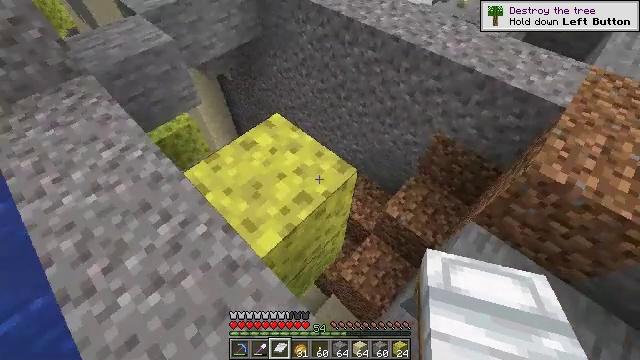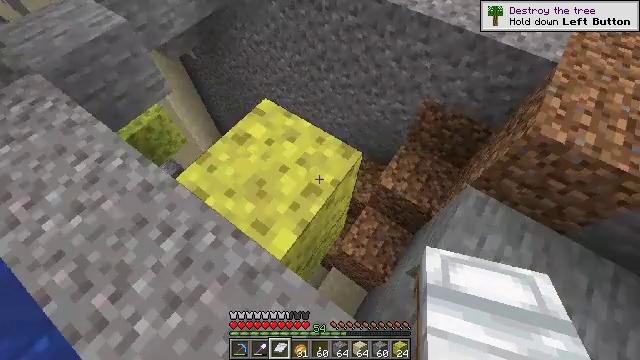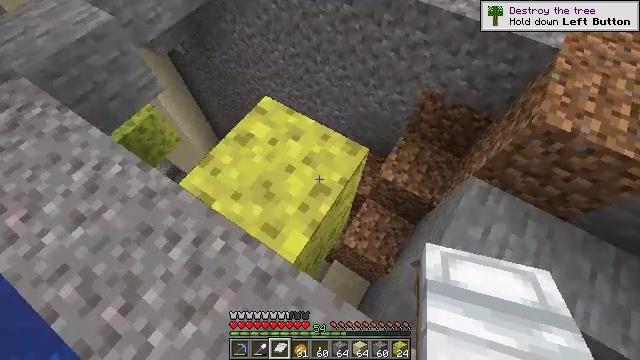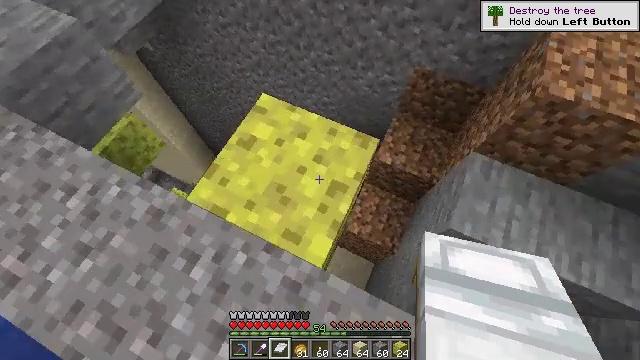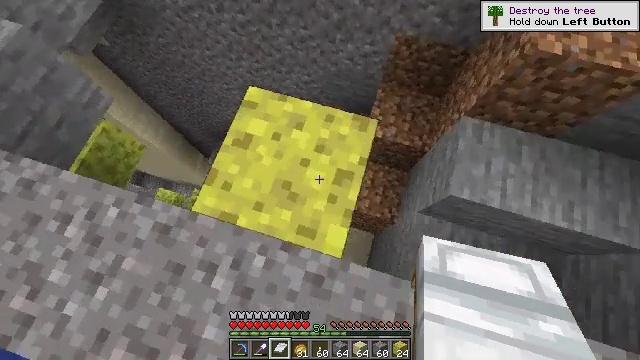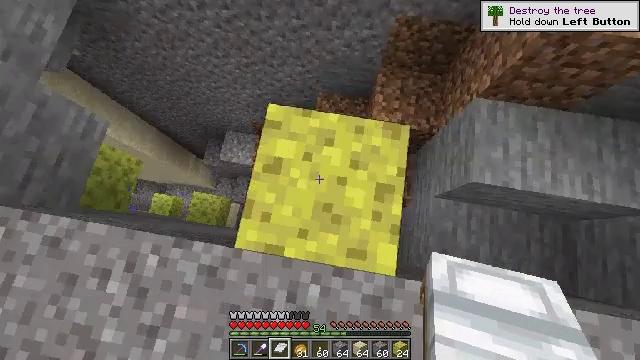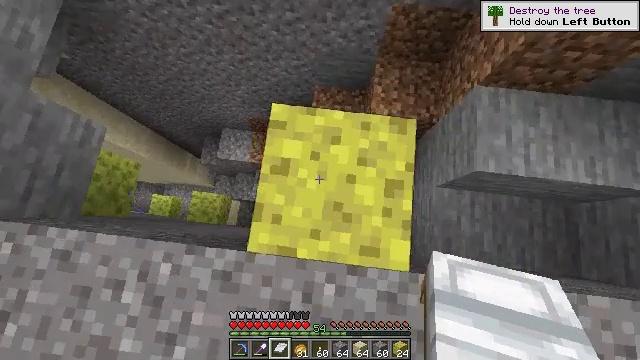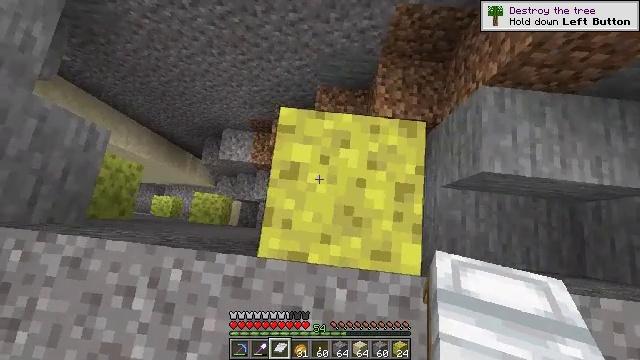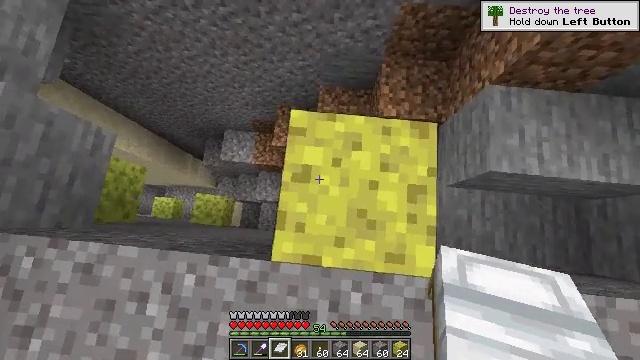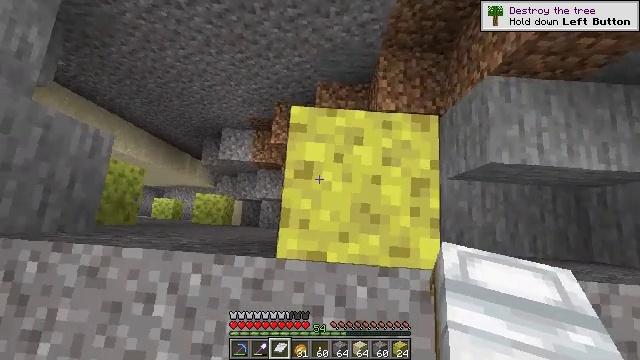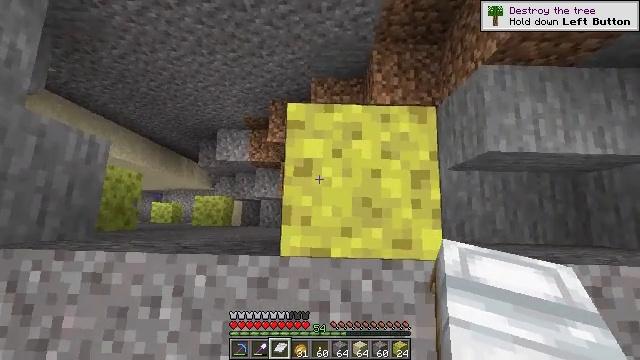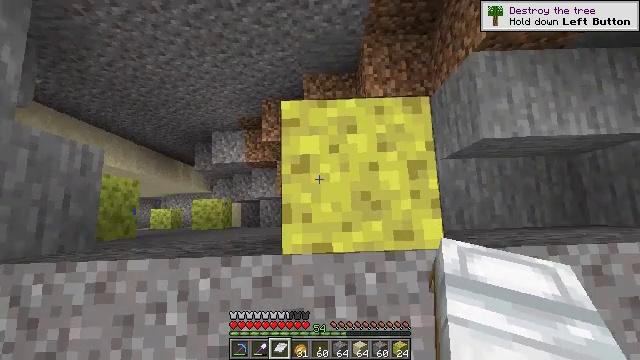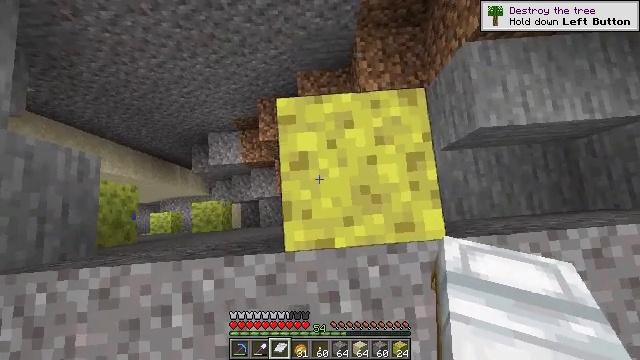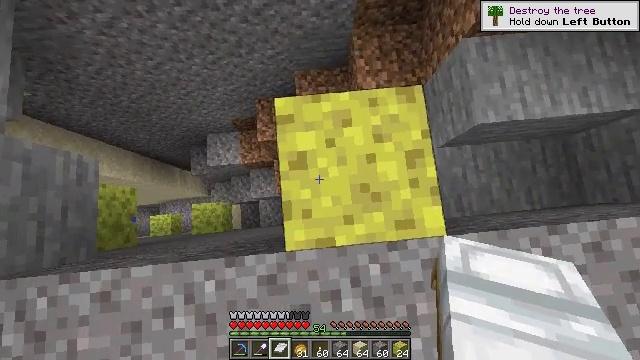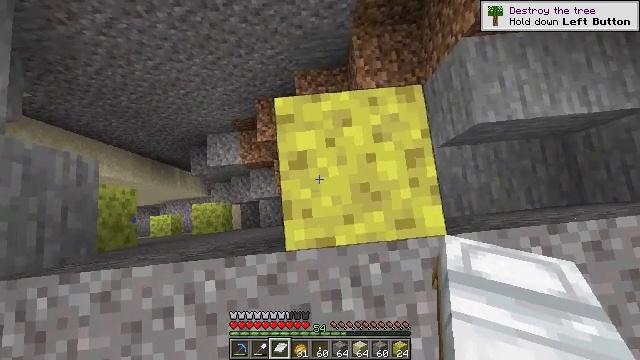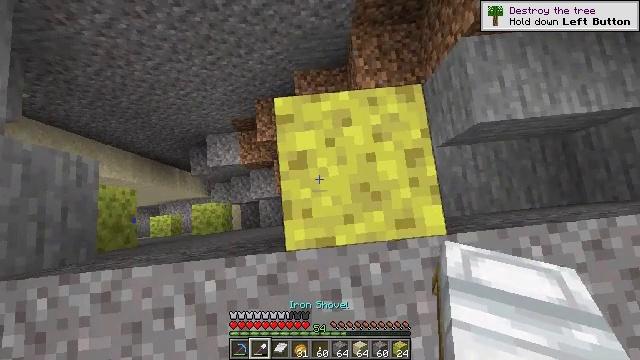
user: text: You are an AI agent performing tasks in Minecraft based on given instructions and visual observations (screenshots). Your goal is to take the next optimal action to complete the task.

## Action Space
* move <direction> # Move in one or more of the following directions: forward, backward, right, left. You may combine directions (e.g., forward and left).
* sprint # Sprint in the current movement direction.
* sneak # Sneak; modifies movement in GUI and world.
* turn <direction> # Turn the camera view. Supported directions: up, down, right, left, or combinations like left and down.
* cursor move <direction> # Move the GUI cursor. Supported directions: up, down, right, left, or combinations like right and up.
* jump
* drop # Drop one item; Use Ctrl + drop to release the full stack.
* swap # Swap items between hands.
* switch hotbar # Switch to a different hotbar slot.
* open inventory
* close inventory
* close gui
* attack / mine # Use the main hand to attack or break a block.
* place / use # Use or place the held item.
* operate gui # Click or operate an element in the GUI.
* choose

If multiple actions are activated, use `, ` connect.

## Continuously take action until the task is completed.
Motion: motion action
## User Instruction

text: mine block sponge
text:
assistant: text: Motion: move forward and move left, turn right and down
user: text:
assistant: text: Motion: move forward and move left, turn right and down
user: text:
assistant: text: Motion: move forward and move left, turn right and down
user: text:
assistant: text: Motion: move forward and move left, turn right and down
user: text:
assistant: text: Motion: move forward and move left, turn right and down
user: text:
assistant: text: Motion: turn right and down
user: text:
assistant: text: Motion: no_op
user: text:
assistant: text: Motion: no_op
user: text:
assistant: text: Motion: turn right
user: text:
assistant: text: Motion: turn right
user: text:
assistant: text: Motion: turn right
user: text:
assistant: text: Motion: turn right
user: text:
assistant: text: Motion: turn right
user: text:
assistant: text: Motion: no_op
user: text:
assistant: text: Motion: no_op
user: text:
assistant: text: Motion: no_op
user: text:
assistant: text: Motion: no_op
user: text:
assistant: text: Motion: no_op
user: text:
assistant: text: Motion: no_op
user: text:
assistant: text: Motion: no_op
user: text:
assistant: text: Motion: no_op
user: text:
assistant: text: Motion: no_op
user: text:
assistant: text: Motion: no_op
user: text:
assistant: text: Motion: no_op
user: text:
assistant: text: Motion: no_op
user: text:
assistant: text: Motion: no_op
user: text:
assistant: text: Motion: no_op
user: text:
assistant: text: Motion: no_op
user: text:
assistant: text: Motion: no_op
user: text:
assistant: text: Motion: turn left